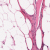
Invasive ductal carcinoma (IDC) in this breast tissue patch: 0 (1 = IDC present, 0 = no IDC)